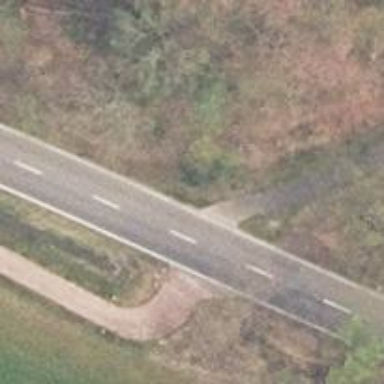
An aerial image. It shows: Asphalt cycleway.